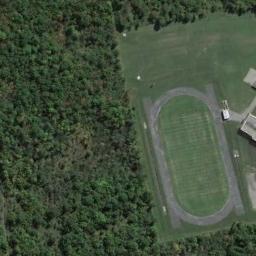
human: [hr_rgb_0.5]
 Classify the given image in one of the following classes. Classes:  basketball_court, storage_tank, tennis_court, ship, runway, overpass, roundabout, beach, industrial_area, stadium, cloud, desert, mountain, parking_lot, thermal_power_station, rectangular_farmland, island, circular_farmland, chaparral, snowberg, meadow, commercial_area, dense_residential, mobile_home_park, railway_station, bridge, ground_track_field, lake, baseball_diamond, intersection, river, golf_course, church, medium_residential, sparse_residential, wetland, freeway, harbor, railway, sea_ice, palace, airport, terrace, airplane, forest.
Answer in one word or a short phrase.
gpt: ground_track_field